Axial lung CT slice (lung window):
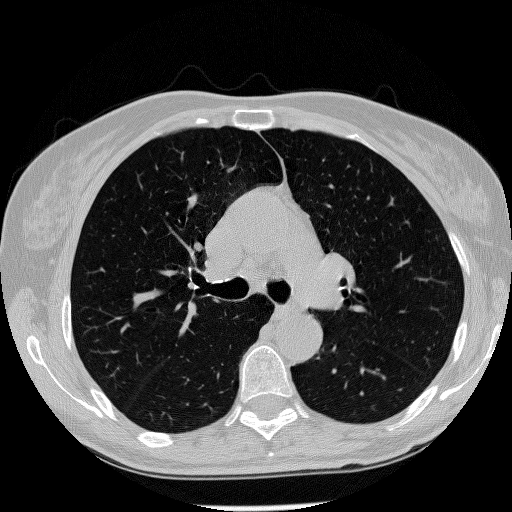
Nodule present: no